Question: please refer the following picture

I think the blank area should the same size with status bar. How do I adjust this view to remove the blank area?
---
the view I create with xib by default.
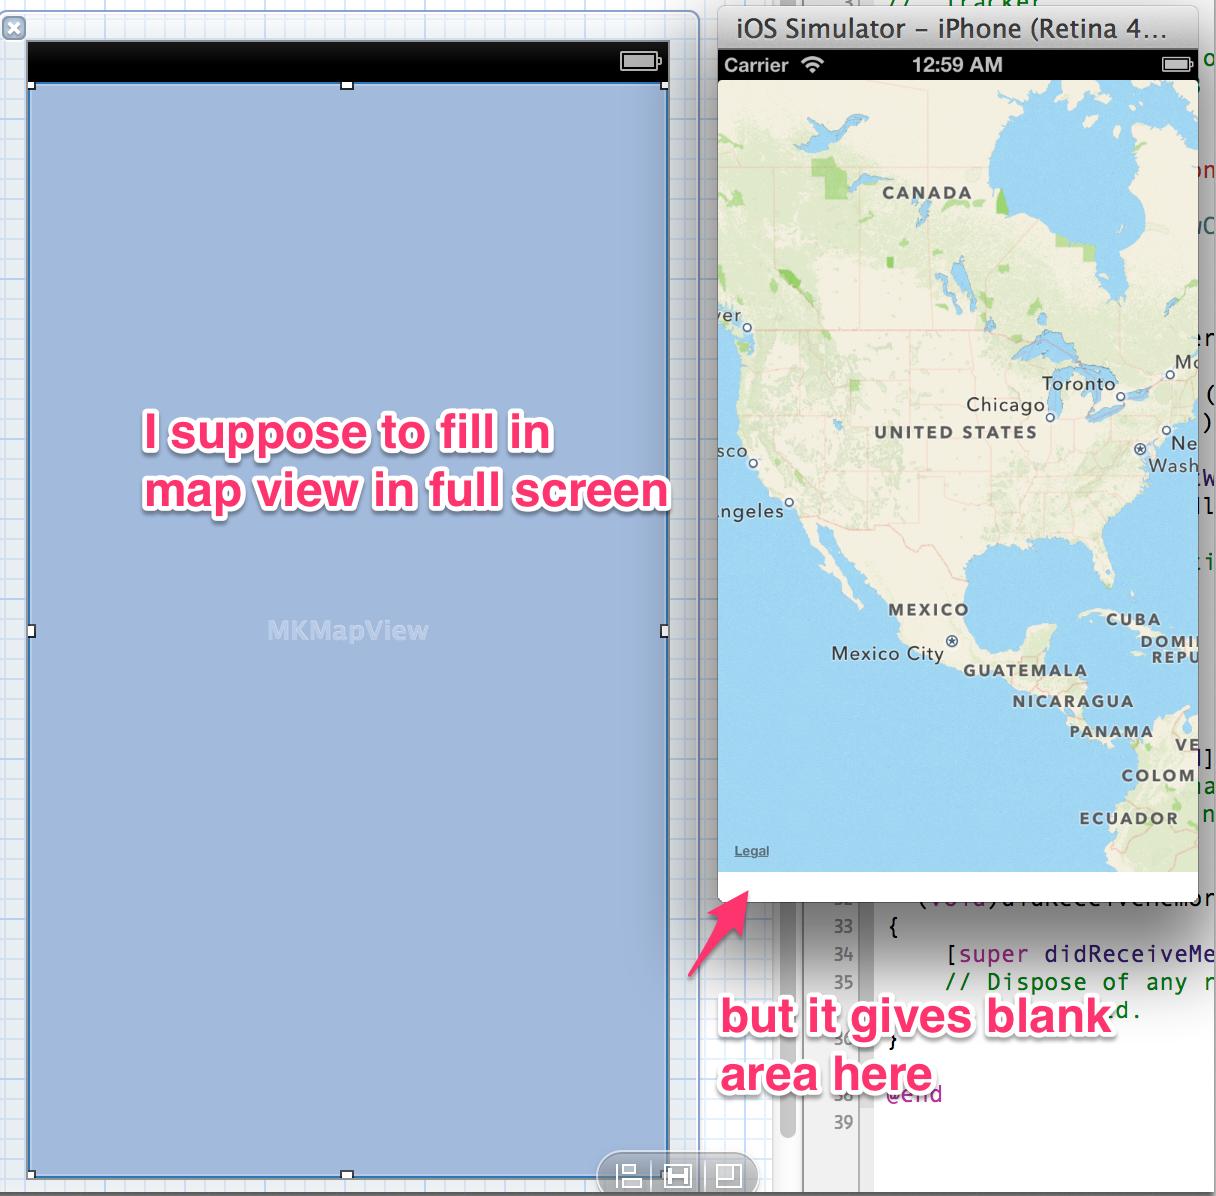
Answer: - - - -
Note that there is also an additional option in your plist file named '"Status bar is initially Hidden."' Set this to 'Yes'. And you should be done.